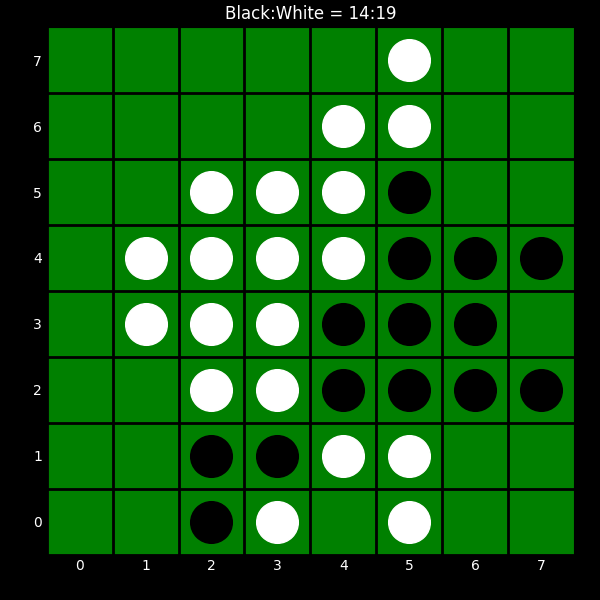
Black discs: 14
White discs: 19